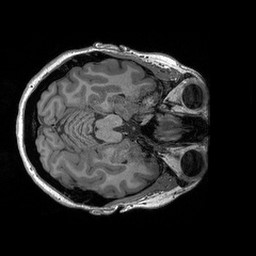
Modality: T1w
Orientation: axial
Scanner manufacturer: siemens
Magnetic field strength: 3 T
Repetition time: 2.3 s
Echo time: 0.00298 s